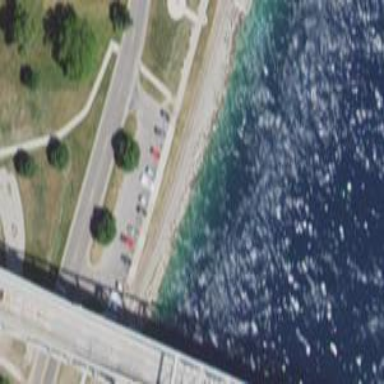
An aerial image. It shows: Breakwater constructed of rocks.